Interaction volume radius: 5 \u00c5
Interaction volume height: 20 \u00c5
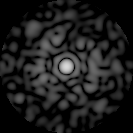
Disorder parameter: 0.8003